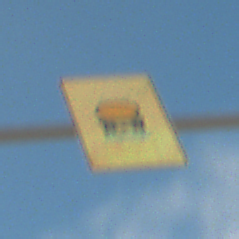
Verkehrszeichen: FahrzeugeMitWassergefaehrdenderLadungOhnePfeilsymbol
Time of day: MorningAfternoon
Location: Outdoor (RoadRail)
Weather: PartlyCloudy
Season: NotSpecified
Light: Natural